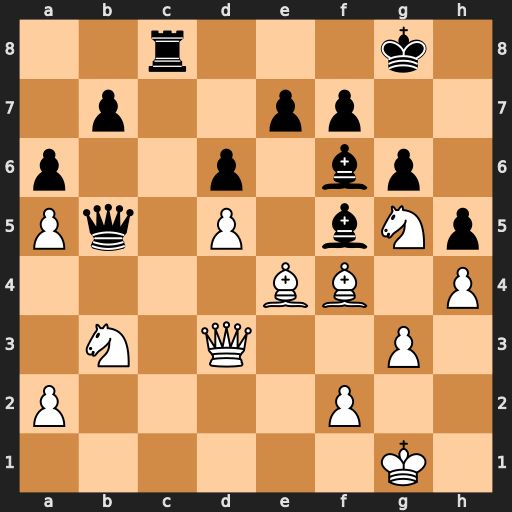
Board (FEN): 2r3k1/1p2pp2/p2p1bp1/Pq1P1bNp/4BB1P/1N1Q2P1/P4P2/6K1
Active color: w
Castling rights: -
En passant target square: -
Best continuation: Bxf5 Qxd3 Bxd3